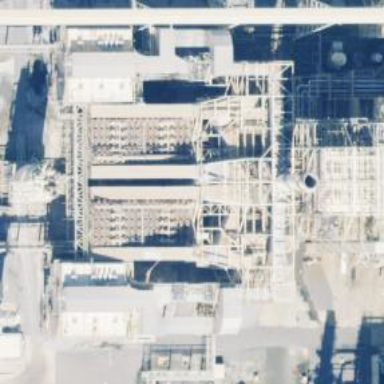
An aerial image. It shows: Generator powered by steam turbine.